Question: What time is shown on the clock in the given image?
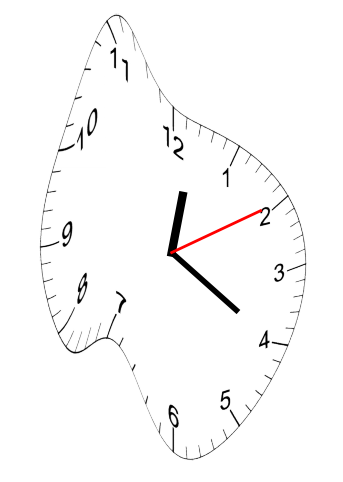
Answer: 12:20:10